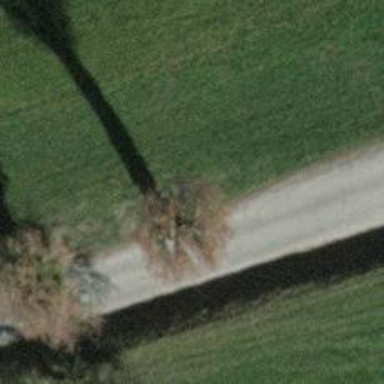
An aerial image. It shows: Landmark tree of the Populus genus.